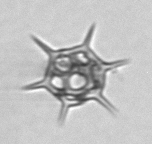
Label: Dictyocha